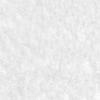
Label: no_change